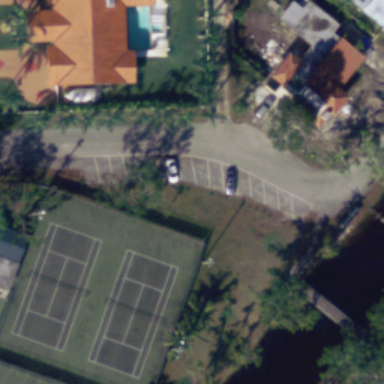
Two tennis courts arranged neatly with a road beside .